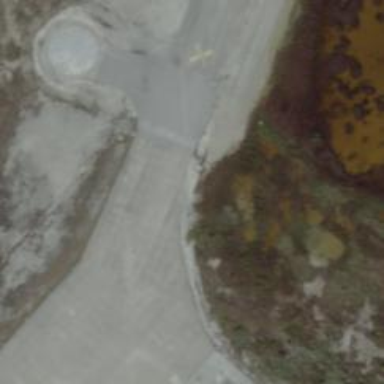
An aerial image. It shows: Image of taxiway at airport.